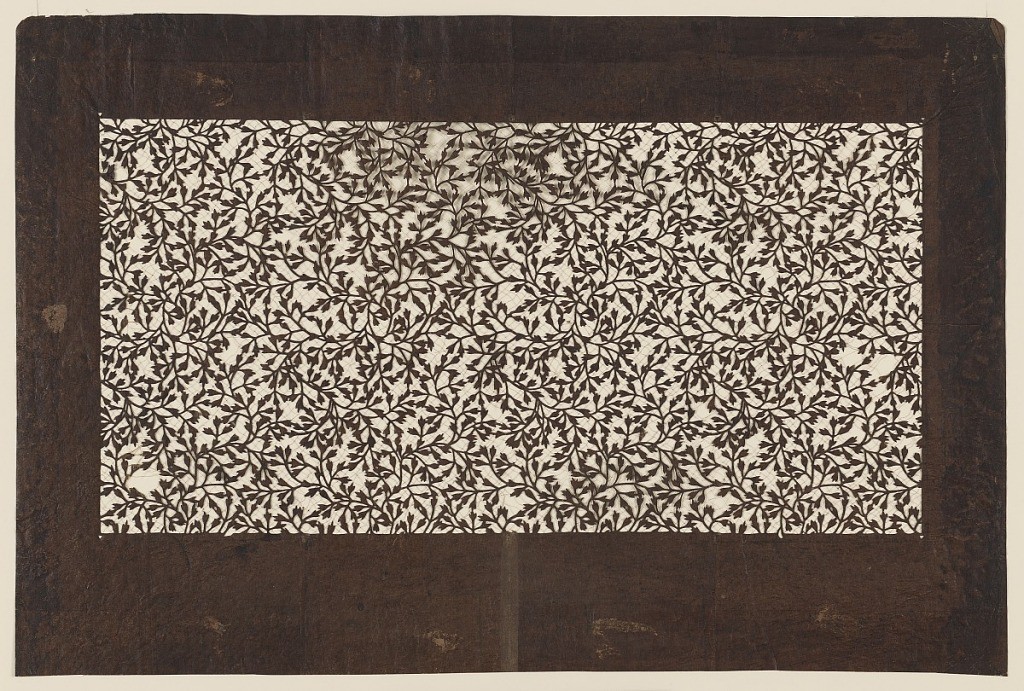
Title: Leafy Vine
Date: mid 18th - early 19th century
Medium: Mulberry paper (kozo washi) treated with fermented persimmon tannin (kakishibu), and silk threads (itoire)
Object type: Katagami
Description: Stencil motifs of entangled vines with sprouting leaves was a popular summer design. Silk threads are added to support the stencil structure.